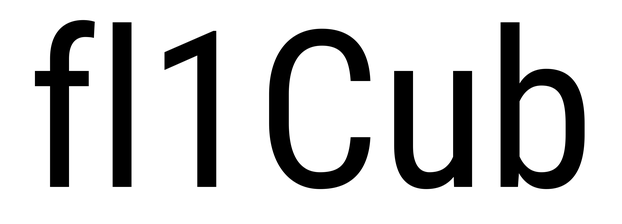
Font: Roboto_Condensed_Regular